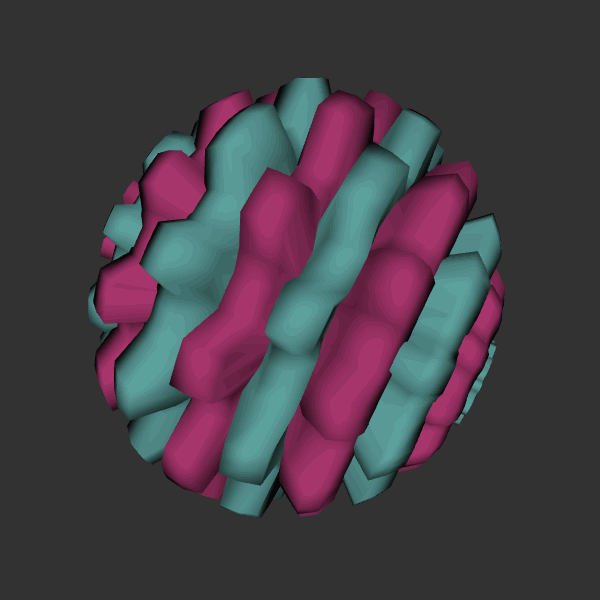
Background: dark